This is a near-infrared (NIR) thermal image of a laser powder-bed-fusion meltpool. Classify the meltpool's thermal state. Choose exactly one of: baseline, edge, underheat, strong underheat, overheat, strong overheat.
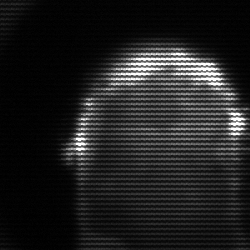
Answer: baseline